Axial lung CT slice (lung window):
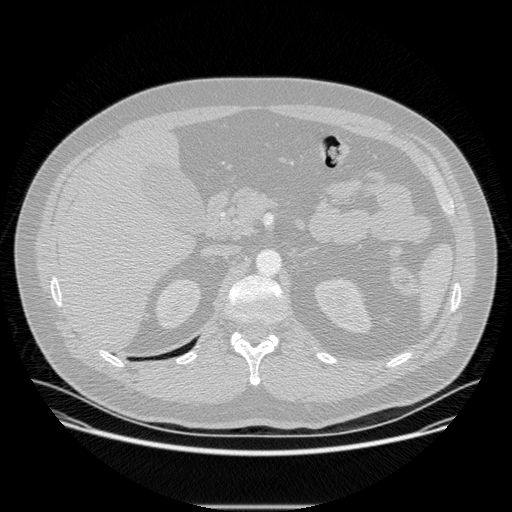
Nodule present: no